Question: Hi I am new to IOS development. I am developing an app that pulls data from a webservice. It has login and logout session and a whole lot of JSON API calls that i intent to implement using RestKit.
Now the issue is my login is working and gets success code 200 but fails to go to the next View Controller Scene because. I don't know how to get the sessionId.
Here is my code and JSON ;
'''
{
"details": {
"username": "MY USER NAME",
"password": "MY MD5 CONVERTED PASS" }
}
Expected Returned JSON syntax (Success)
{
"response": {
"code": 200,
"resp_code": "USER_SESSION_LOGGED_IN", "sid": "as4ads68ds468486essf879g8de9sdg", "session_info": {
"details": {
"firstname" : "MY NAME",
"email_address" : "MY EMAIL", "company_id" : 1,
"user_id" : 1,
"surname" : "MY SURNAME",
"cell_number" : "MY NUMBER",
"username" : "MY USERNAME"
} }
} }
//
// ViewController.m
//
// Created by Cockpit Alien on 2014/10/27.
// Copyright (c) 2014 CockpitAlien. All rights reserved.
//
#import "ViewController.h"
#import <CommonCrypto/CommonDigest.h>
@interface ViewController ()
@end
@implementation ViewController
- (void)viewDidLoad {
[super viewDidLoad];
// Do any additional setup after loading the view, typically from a nib.
}
- (void)didReceiveMemoryWarning {
[super didReceiveMemoryWarning];
// Dispose of any resources that can be recreated.
}
/*+ (NSString*)md5HexDigest:(NSString*)input
{
const char* str = [input UTF8String];
unsigned char result[CC_MD5_DIGEST_LENGTH];
CC_MD5(str, strlen(str), result);
NSMutableString *ret = [NSMutableString stringWithCapacity:CC_MD5_DIGEST_LENGTH*2];
for(int i = 0; i<CC_MD5_DIGEST_LENGTH; i++) {
[ret appendFormat:@"%02x",result[i]];
}
return ret;
}*/
- (NSString *) md5:(NSString *) input
{
const char *cStr = [input UTF8String];
unsigned char digest[16];
CC_MD5( cStr, strlen(cStr), digest ); // This is the md5 call
NSMutableString *output = [NSMutableString stringWithCapacity:CC_MD5_DIGEST_LENGTH * 2];
for(int i = 0; i < CC_MD5_DIGEST_LENGTH; i++)
[output appendFormat:@"%02x", digest[i]];
return output;
}
- (IBAction)signinClicked:(id)sender {
NSInteger success = 0;
NSString *username = self.txtUsername.text;
NSString *password = self.txtPassword.text;
NSString *md5Password = [self md5:password];
@try {
if([username isEqualToString:@""] || [password isEqualToString:@""] ) {
[self alertStatus:@"Please enter Email and Password" :@"Sign in Failed!" :0];
} else {
NSString *post = [[NSString alloc] initWithFormat:@"username=%@&password=%@",username,md5Password];
NSLog(@"PostData: %@",post);
// Create the request
NSURL *url=[NSURL URLWithString:@"MY JSON HTTP/S URL HERE"];
NSData *postData = [post dataUsingEncoding:NSASCIIStringEncoding allowLossyConversion:YES];
NSString *postLength = [NSString stringWithFormat:@"%lu",(unsigned long)[postData length]];
NSMutableURLRequest *request = [[NSMutableURLRequest alloc] init];
NSLog(@"Request Mutable, %@", request);
[request setURL:url];
[request setHTTPMethod:@"POST"];
[request setValue:postLength forHTTPHeaderField:@"Content-Length"];
[request setValue:@"application/json" forHTTPHeaderField:@"Accept"];
[request setValue:@"application/x-www-form-urlencoded" forHTTPHeaderField:@"Content-Type"];
[request setHTTPBody:postData];
//[NSURLRequest setAllowsAnyHTTPSCertificate:YES forHost:[url host]];
NSError *error = [[NSError alloc] init];
NSHTTPURLResponse *response = nil;
// Create url connetion and fire requests
NSData *urlData=[NSURLConnection sendSynchronousRequest:request
returningResponse:&response
error:&error];
NSLog(@"Response code: %ld", (long)[response statusCode]);
if ([response statusCode] >= 200 && [response statusCode] < 300)
{
NSString *responseData = [[NSString alloc]initWithData:urlData encoding:NSUTF8StringEncoding];
NSLog(@"Response ==> %@", responseData);
NSError *error = nil;
NSDictionary *jsonData = [NSJSONSerialization
JSONObjectWithData:urlData
options:NSJSONReadingMutableContainers
error:&error];
success = [jsonData[@"success"] integerValue];
NSLog(@"Success: %ld",(long)success);
if(success == 1)
{
NSLog(@"Login SUCCESS");
} else {
NSString *error_msg = (NSString *) jsonData[@"error_message"];
[self alertStatus:error_msg :@"Sign in Failed!" :0];
NSLog(@"Loging failed");
}
} else {
//if (error) NSLog(@"Error: %@", error);
[self alertStatus:@"Connection Failed" :@"Sign in Failed!" :0];
}
}
}
@catch (NSException * e) {
NSLog(@"Exception: %@", e);
[self alertStatus:@"Sign in Failed." :@"Error!" :0];
}
if (success) {
[self performSegueWithIdentifier:@"login_success" sender:self];
}
}
- (void) alertStatus:(NSString *)msg :(NSString *)title :(int) tag
{
UIAlertView *alertView = [[UIAlertView alloc] initWithTitle:title
message:msg
delegate:self
cancelButtonTitle:@"Ok"
otherButtonTitles:nil, nil];
alertView.tag = tag;
[alertView show];
}
@end
//
// ViewController.h
//
// Created by CockPit on 2014/10/27.
// Copyright (c) 2014 CockpitAliens. All rights reserved.
//
#import <UIKit/UIKit.h>
@interface ViewController : UIViewController
@property (weak, nonatomic) IBOutlet UITextField *txtUsername;
@property (weak, nonatomic) IBOutlet UITextField *txtPassword;
- (IBAction)signinClicked:(id)sender;
@end
'''
Here is my storyboard. I want to be able to login and go to the next view controller. because I am going to also have to logout the sessionId parsing this JSON.

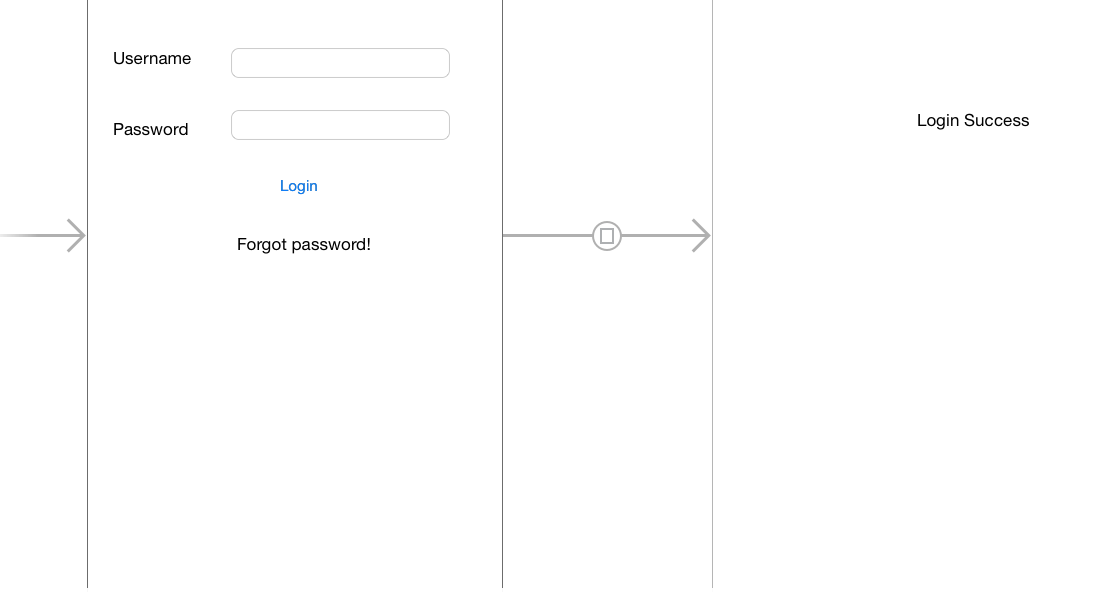
Answer: In your'signinClicked' method,
'''
- (IBAction)signinClicked:(id)sender
{
....
....
if ([response statusCode] >= 200 && [response statusCode] < 300)
{
....
....
if(success == 1)
{
NSLog(@"Login SUCCESS");
}
....
....
}
....
....
}
'''
So you are doing nothing else than printing . You are checking is successful or not and in that checking variable value. In that if condition you should require executable code or method call, which will push application for further execution.